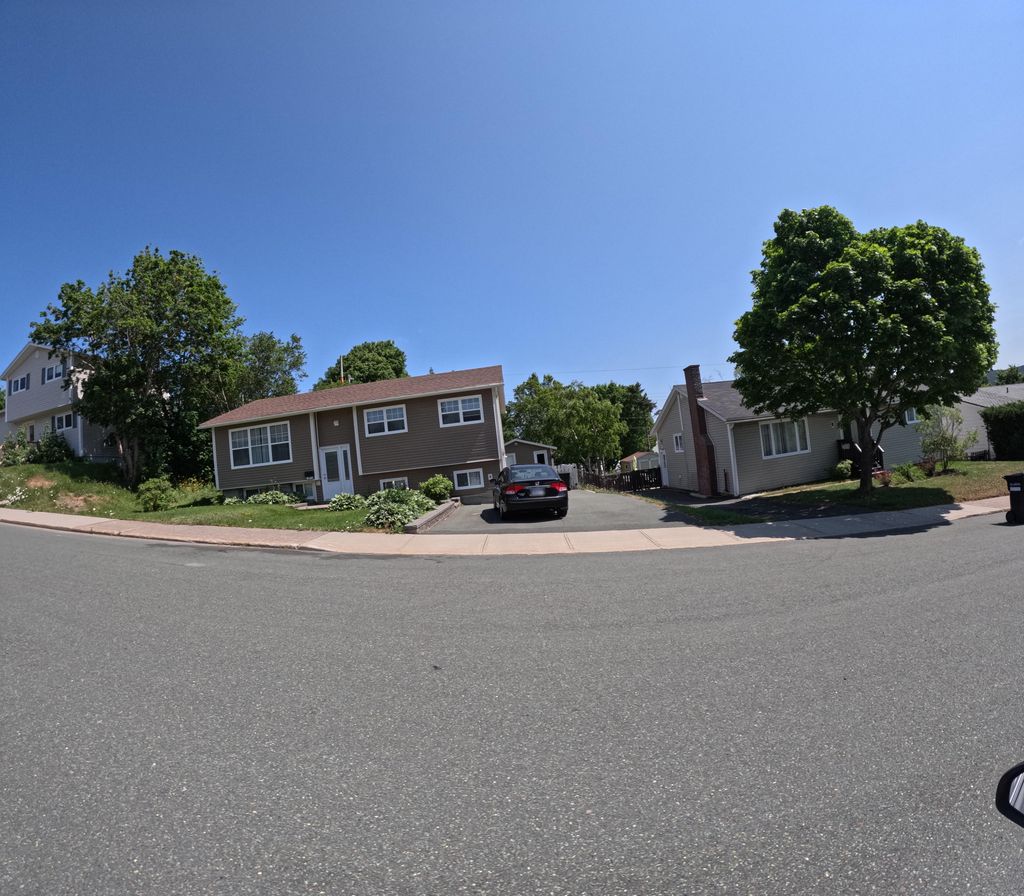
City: st_johns